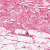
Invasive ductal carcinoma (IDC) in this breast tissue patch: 0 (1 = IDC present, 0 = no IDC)